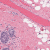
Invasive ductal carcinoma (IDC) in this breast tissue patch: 0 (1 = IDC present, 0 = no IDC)